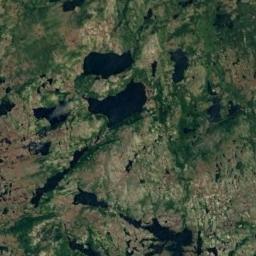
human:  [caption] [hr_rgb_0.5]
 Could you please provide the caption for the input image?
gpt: Many waters of different sizes and shapes are surrounded by wetlands .

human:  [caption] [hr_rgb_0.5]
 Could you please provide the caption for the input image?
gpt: There are a few brown bare lands in the river in a wetland with sparse green plants on the bare lands .

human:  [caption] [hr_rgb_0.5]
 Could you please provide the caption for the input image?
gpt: The wetland consists of bare land, Green plants and water .

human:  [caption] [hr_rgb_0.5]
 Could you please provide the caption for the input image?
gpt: There are two small lakes in this wetland  , and the rest area is covered by vegetation .

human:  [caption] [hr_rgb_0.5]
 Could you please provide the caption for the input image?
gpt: There are some water areas on the wetland .